Question: I have been working on a new project in C++ using GLFW for a OpenGL wrapper, and using the stb_image.h tool to load images.
I load the images using the following snippet:
'''
this->width = width;
this->height = height;
int bpp;
unsigned char* image = stbi_load(("./res/textures/"+fileName).c_str(), &width, &height, &bpp, STBI_rgb_alpha);
if (image == nullptr) std::cerr << "Unable to load texture: " + fileName << std::endl;
glGenTextures(1, &id);
glBindTexture(GL_TEXTURE_2D, id);
glTexParameteri(GL_TEXTURE_2D, GL_TEXTURE_WRAP_S, GL_REPEAT);
glTexParameteri(GL_TEXTURE_2D, GL_TEXTURE_WRAP_T, GL_REPEAT);
glTexParameteri(GL_TEXTURE_2D, GL_TEXTURE_MIN_FILTER, GL_LINEAR);
glTexParameteri(GL_TEXTURE_2D, GL_TEXTURE_MAG_FILTER, GL_LINEAR);
if(bpp == 3) glTexImage2D(GL_TEXTURE_2D, 0, GL_RGB, width, height, 0, GL_RGB, GL_UNSIGNED_BYTE, image);
else if (bpp == 4) glTexImage2D(GL_TEXTURE_2D, 0, GL_RGB, width, height, 0, GL_RGBA, GL_UNSIGNED_BYTE, image);
stbi_image_free(image);
'''
And I render the texture via:
'''
glClear(GL_COLOR_BUFFER_BIT | GL_DEPTH_BUFFER_BIT);
glEnable(GL_TEXTURE_2D);
glTexEnvf(GL_TEXTURE_ENV, GL_TEXTURE_ENV_MODE, GL_MODULATE);
glBindTexture(GL_TEXTURE_2D, texture->id);
glBegin(GL_QUADS);
glTexCoord2i(0, 0); glVertex3i(0, 0, -5);
glTexCoord2i(0, 1); glVertex3i(0, 1, -5);
glTexCoord2i(1, 1); glVertex3i(1, 1, -5);
glTexCoord2i(1, 0); glVertex3i(1, 0, -5);
glEnd();
'''
I am swapping buffers, polling events, and have set the various color bits with glfwWindowHint()
To little avail.
When I run, I simply receive the following result:

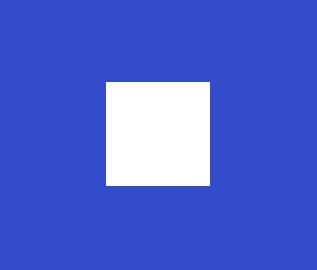
Answer: You have to call 'glActiveTexture(GL_TEXTURE0)' before 'glBindTexture(GL_TEXTURE_2D, texture->id)'. So, your last code should look like:
'''
glClear(GL_COLOR_BUFFER_BIT | GL_DEPTH_BUFFER_BIT);
glEnable(GL_TEXTURE_2D);
glTexEnvf(GL_TEXTURE_ENV, GL_TEXTURE_ENV_MODE, GL_MODULATE);
glActiveTexture(GL_TEXTURE0);
glBindTexture(GL_TEXTURE_2D, texture->id);
glBegin(GL_QUADS);
glTexCoord2f(0, 0); glVertex3f(0, 0, -5);
glTexCoord2f(0, 1); glVertex3f(0, 1, -5);
glTexCoord2f(1, 1); glVertex3f(1, 1, -5);
glTexCoord2f(1, 0); glVertex3f(1, 0, -5);
glEnd();
'''
Also, <URL>, does not have anything to do with GLFW. It is part of opengl.